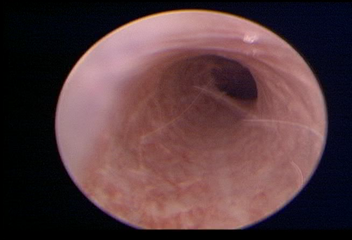
Modality: WLC
Class: Normal mucosa
Bladder cancer association: No